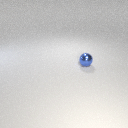
small blue metal sphere